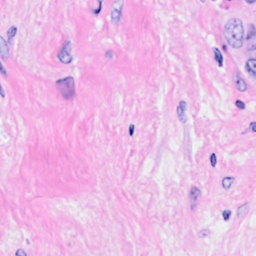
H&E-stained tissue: Breast